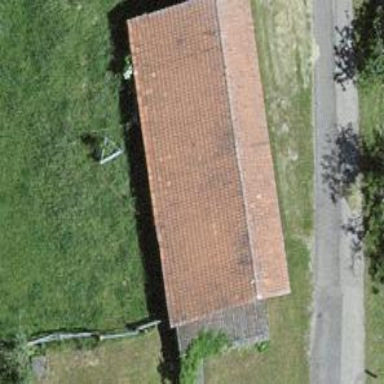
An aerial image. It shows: Barn.